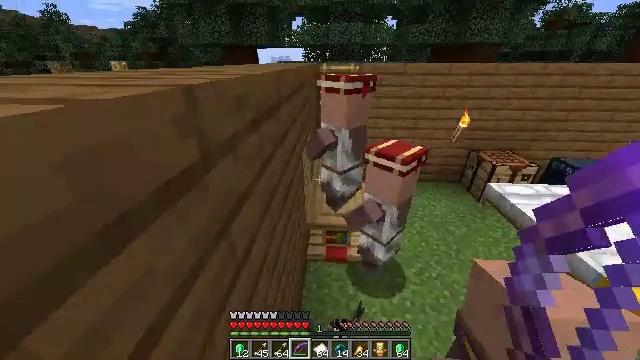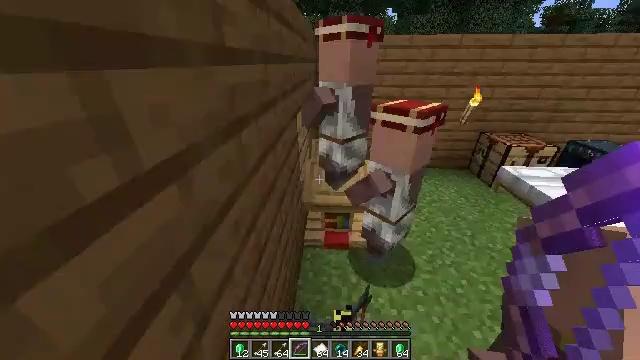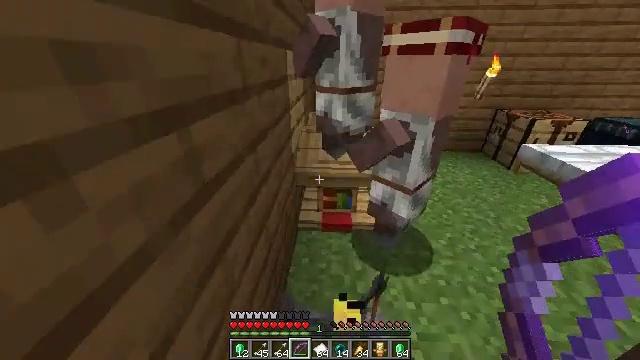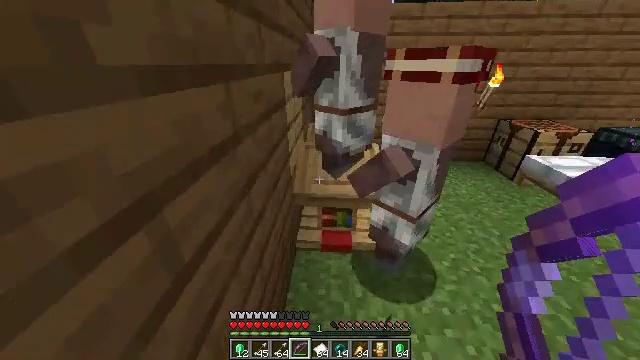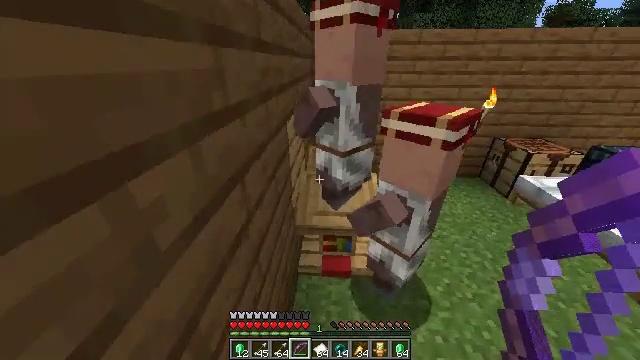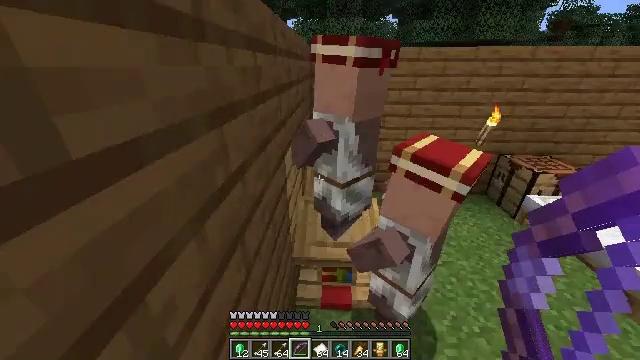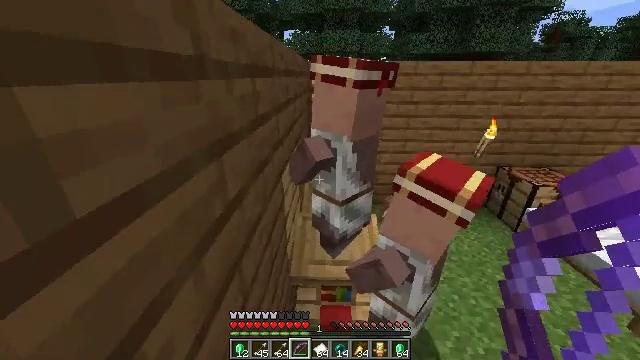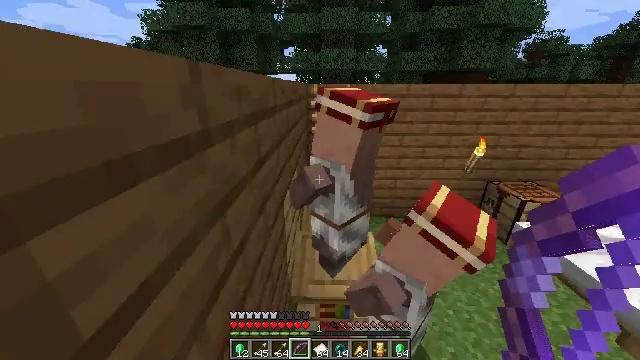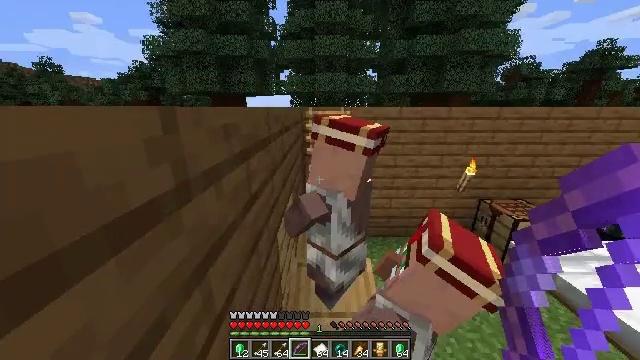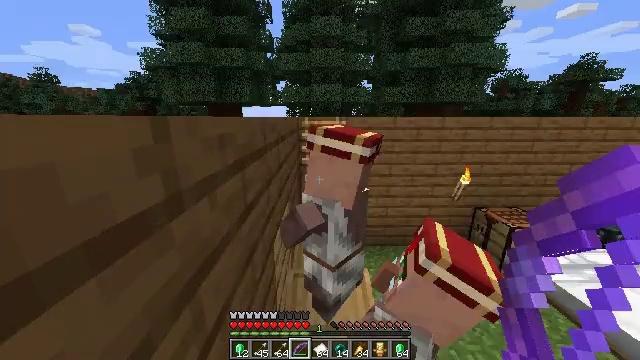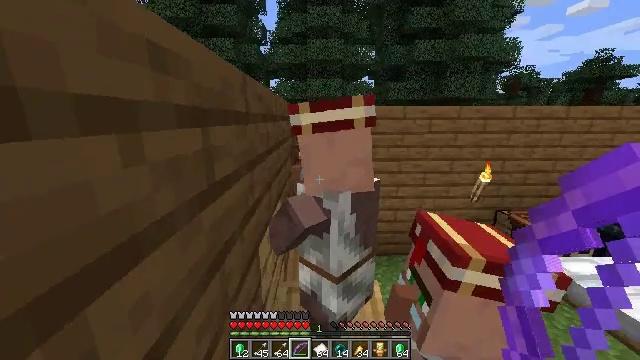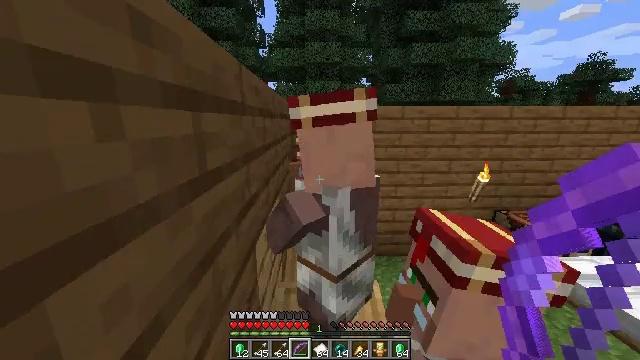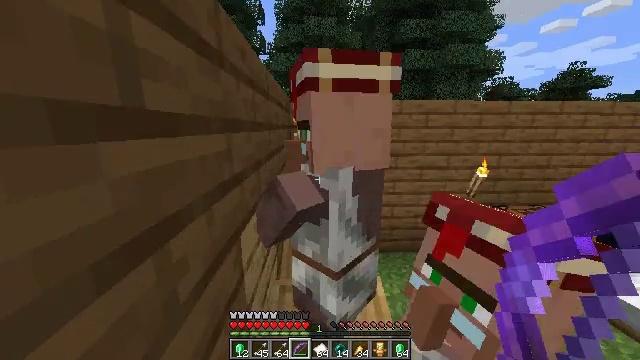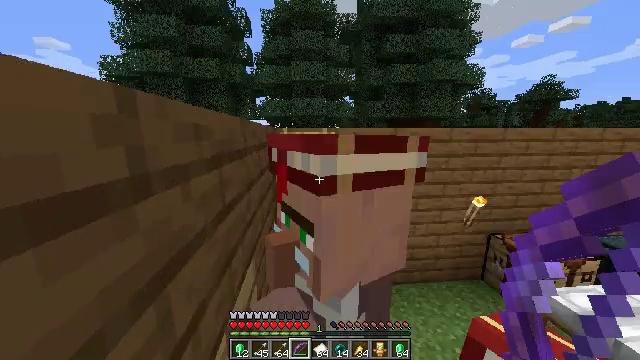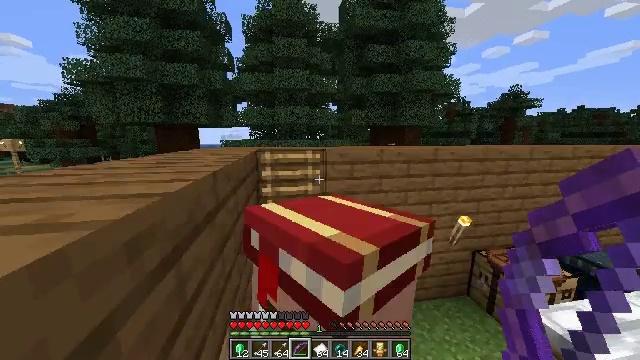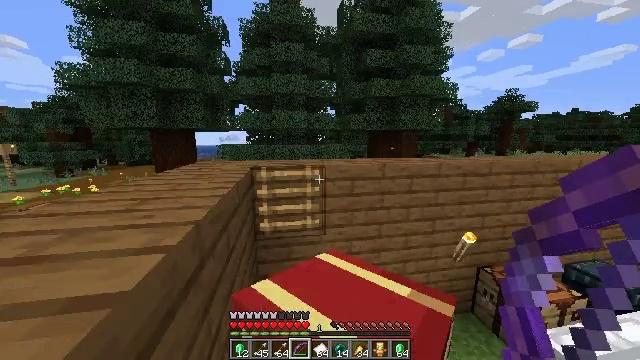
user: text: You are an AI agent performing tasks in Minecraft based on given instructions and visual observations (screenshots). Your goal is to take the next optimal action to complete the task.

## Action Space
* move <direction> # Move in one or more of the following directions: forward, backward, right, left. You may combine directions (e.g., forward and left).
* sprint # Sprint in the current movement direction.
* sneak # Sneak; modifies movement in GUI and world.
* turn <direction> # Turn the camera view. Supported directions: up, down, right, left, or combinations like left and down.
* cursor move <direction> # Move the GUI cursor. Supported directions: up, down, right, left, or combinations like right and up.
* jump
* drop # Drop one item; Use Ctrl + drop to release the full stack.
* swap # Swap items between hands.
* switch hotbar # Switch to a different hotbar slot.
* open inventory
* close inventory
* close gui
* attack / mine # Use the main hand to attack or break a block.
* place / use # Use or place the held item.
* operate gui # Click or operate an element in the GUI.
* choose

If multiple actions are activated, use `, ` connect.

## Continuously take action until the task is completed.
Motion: motion action
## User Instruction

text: Combine a chest and shulker shells to craft a shulker box.
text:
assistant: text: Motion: move forward, sprint, jump
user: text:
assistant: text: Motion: move forward, sprint, jump
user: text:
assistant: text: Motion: move forward, sprint, jump
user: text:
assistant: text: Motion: move forward, sprint, jump
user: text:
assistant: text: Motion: move forward, sprint, turn up, jump
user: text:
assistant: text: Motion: move forward, sprint, turn up, jump
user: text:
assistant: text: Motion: move forward, sprint, turn up, jump
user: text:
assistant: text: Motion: move forward, sprint, turn right and up, jump
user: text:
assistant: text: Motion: move forward, sprint, turn right and up, jump
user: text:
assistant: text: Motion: move forward, sprint, turn up, jump
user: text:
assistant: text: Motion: move forward, sprint, jump
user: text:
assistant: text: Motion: move forward, sprint, jump
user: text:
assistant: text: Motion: move forward, sprint, turn right and up, jump
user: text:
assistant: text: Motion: move forward, sprint, turn right, jump
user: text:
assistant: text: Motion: move forward, sprint, jump
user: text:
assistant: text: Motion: move forward, sprint, jump
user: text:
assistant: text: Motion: move forward, sprint, jump
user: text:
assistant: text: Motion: move forward, sprint, jump
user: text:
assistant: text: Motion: move forward, sprint, jump
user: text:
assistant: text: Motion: move forward, sprint, jump
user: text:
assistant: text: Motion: move forward, sprint, jump
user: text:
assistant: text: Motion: move forward, sprint, jump
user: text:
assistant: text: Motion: move forward, sprint, turn left, jump
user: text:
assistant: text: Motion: move forward, sprint, turn left, jump
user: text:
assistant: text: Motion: move forward, sprint, turn left, jump
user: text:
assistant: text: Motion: move forward, sprint, turn left, jump
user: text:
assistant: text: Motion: move forward, sprint, turn left, jump
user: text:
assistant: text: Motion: move forward, sprint, turn left, jump
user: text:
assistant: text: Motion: move forward, sprint, turn left, jump
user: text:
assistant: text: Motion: move forward, sprint, turn left, jump